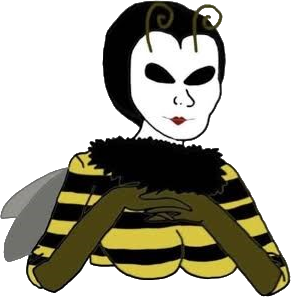
Label: 5_Animal